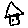
Label: house